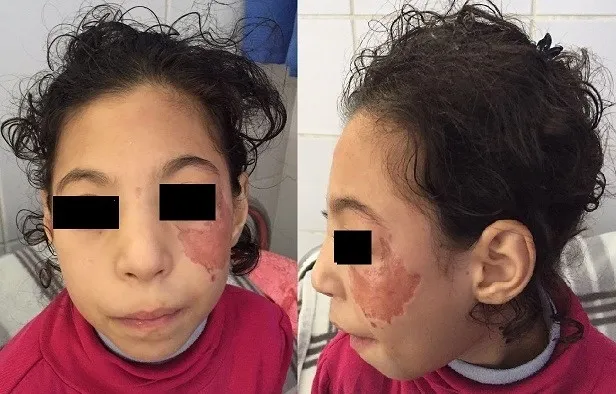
Facial features of our patient.
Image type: medical_photograph (oral_photograph)